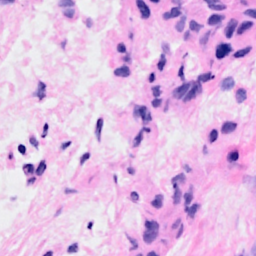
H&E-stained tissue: Breast